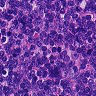
Metastatic tissue present: no